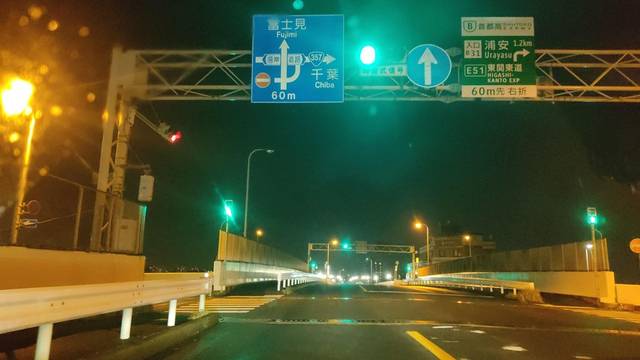
Region: Japan
Coordinates: 35.645, 139.897